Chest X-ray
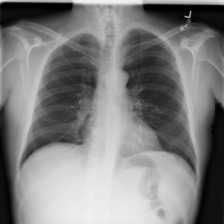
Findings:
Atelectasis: negative
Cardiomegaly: negative
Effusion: negative
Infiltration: positive
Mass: negative
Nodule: negative
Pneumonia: negative
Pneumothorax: negative
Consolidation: negative
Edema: negative
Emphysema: negative
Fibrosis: negative
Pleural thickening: negative
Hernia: negative